Question: i'm pretty confused over the following issue and would be grateful for some clarity.
generally, how i work involves designing all of my graphics in Flash Authoring, converting them to Sprite symbols by changing the base class to flash.display.Sprite, give my instances names and finally export them to ActionScript.
the approach actually permits me to dynamically create properties in code on my Sprite instances that i've exported to ActionScript, just as if they were instances of MovieClips. i'm not entirely sure why i'm able to do this, but i can. in polling the objects to make sure of their superclass, they are indeed Sprites and not MovieClips.
however, as expected, if i program a new sprite from scratch in code and try to dynamically add a property to the new programmed sprite a compile time error will result.
'''
package
{
import flash.display.Sprite;
import flash.utils.getQualifiedSuperclassName;
public class Document extends Sprite
{
public function Document()
{
trace(getQualifiedSuperclassName(blueOvalInstance));
//flash.display::Sprite (it's not a MovieClip)
trace(blueOvalInstance.hasOwnProperty("currentFrame"));
//false (ok, ok, it's definately not a MovieClip)
blueOvalInstance.myNewProperty = true;
//dynamically added boolean property on a Sprite instance
trace(blueOvalInstance.hasOwnProperty("myNewProperty"));
//true. fancy that! my Flash Authoring exported Sprite has a dynamically added property
codeSprite();
}
private function codeSprite():void
{
var myCodedSprite:Sprite = new Sprite();
myCodedSprite.graphics.beginFill(0xFF0000);
myCodedSprite.graphics.drawRect(0, 0, 100, 100);
myCodedSprite.graphics.endFill();
addChild(myCodedSprite);
myCodedSprite.anotherNewProperty = true;
//dynamically added boolean property on a Sprite instance, just like before!
//Compile Time Error!!!
//1119: Access of possibly undefined property anotherNewProperty through a reference with static type flash.display:Sprite.
}
}
}
'''
so why is it that can i dynamically add properties to exported sprites in my document class if they are not MovieClips, while i can not if i create them myself in code?
the following image shows a new BlueOval symbol being exported to ActionScript from Flash Authoring with the base class of Sprite (not MovieClip). notice the new green (instead of blue) colored "Movie Clip" icon in the library panel.

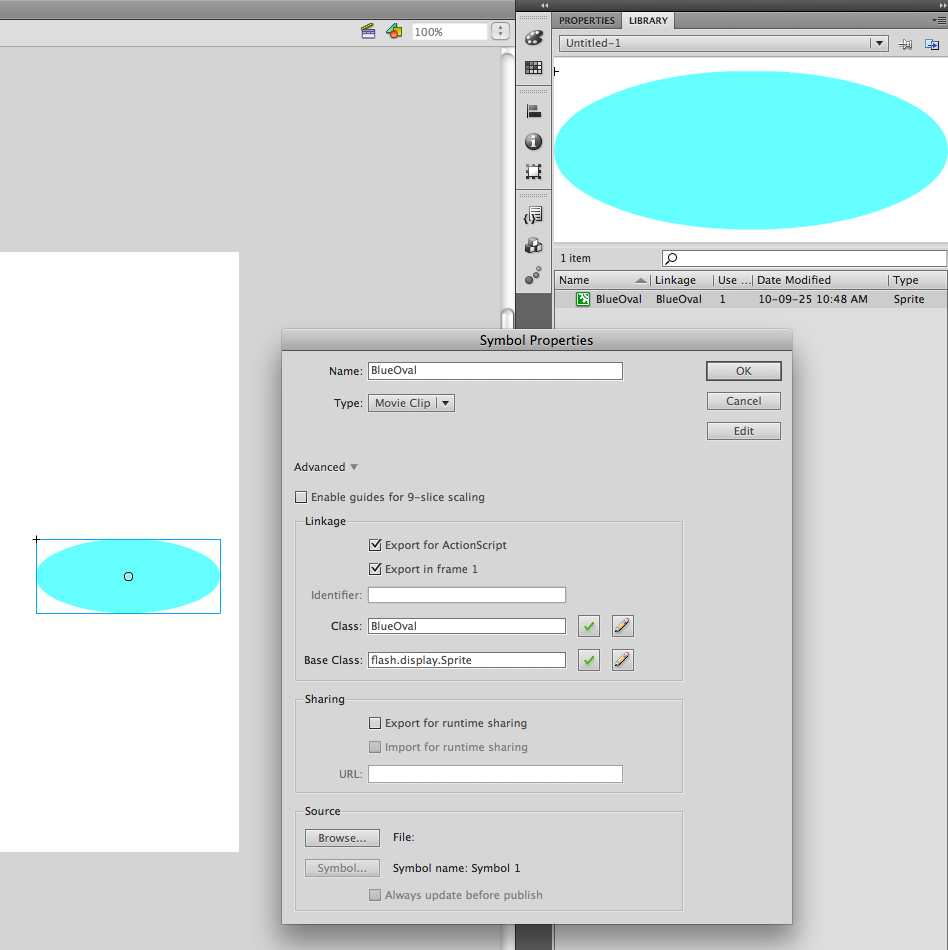
Answer: You class needs to be defined as a dynamic class in order to have properties added during runtime.
Check out this page: <URL>